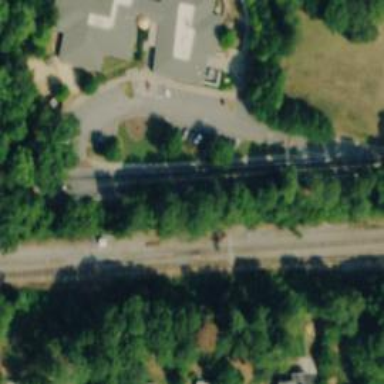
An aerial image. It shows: Railway siding for service.